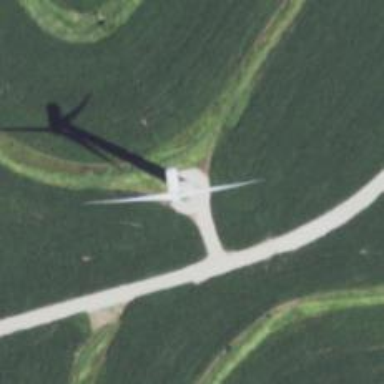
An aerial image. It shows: Wind turbine generator that utilizes wind as its source for generating electricity. It is of the horizontal axis type.